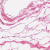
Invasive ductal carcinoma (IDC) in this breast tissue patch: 0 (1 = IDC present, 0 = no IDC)